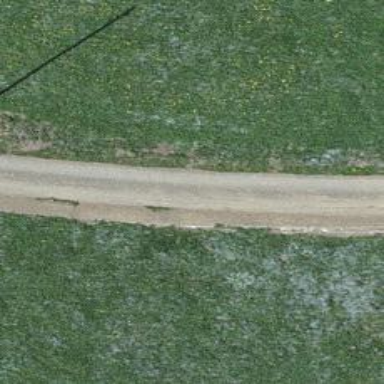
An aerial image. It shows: Driveway with ground surface.